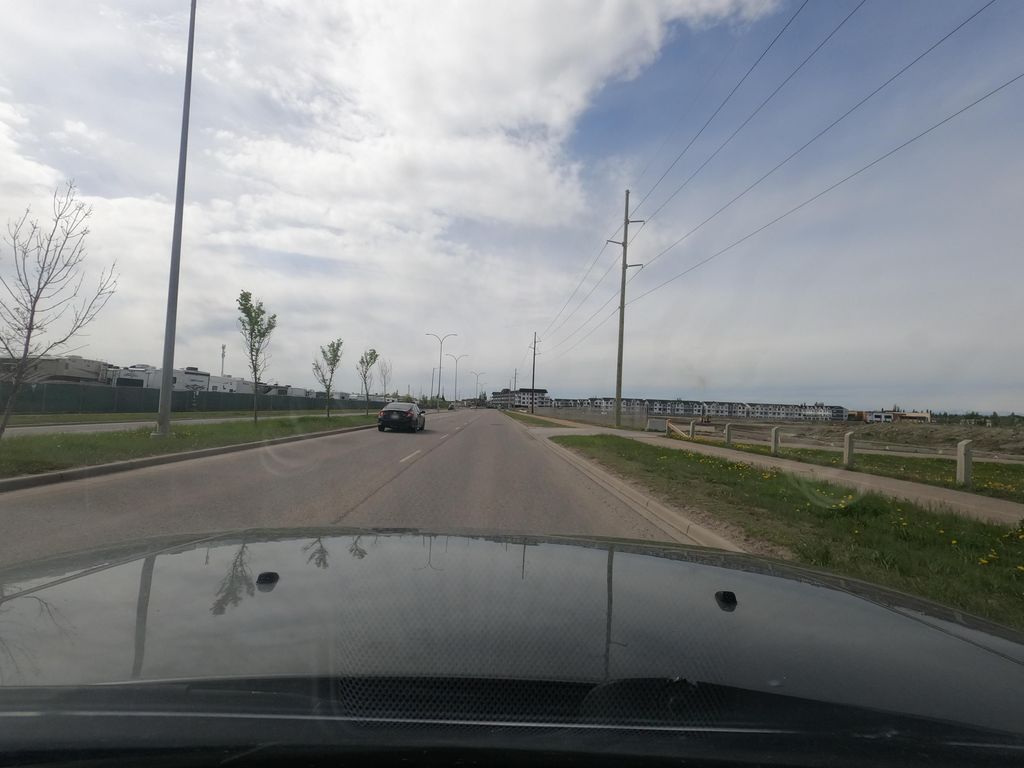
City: calgary